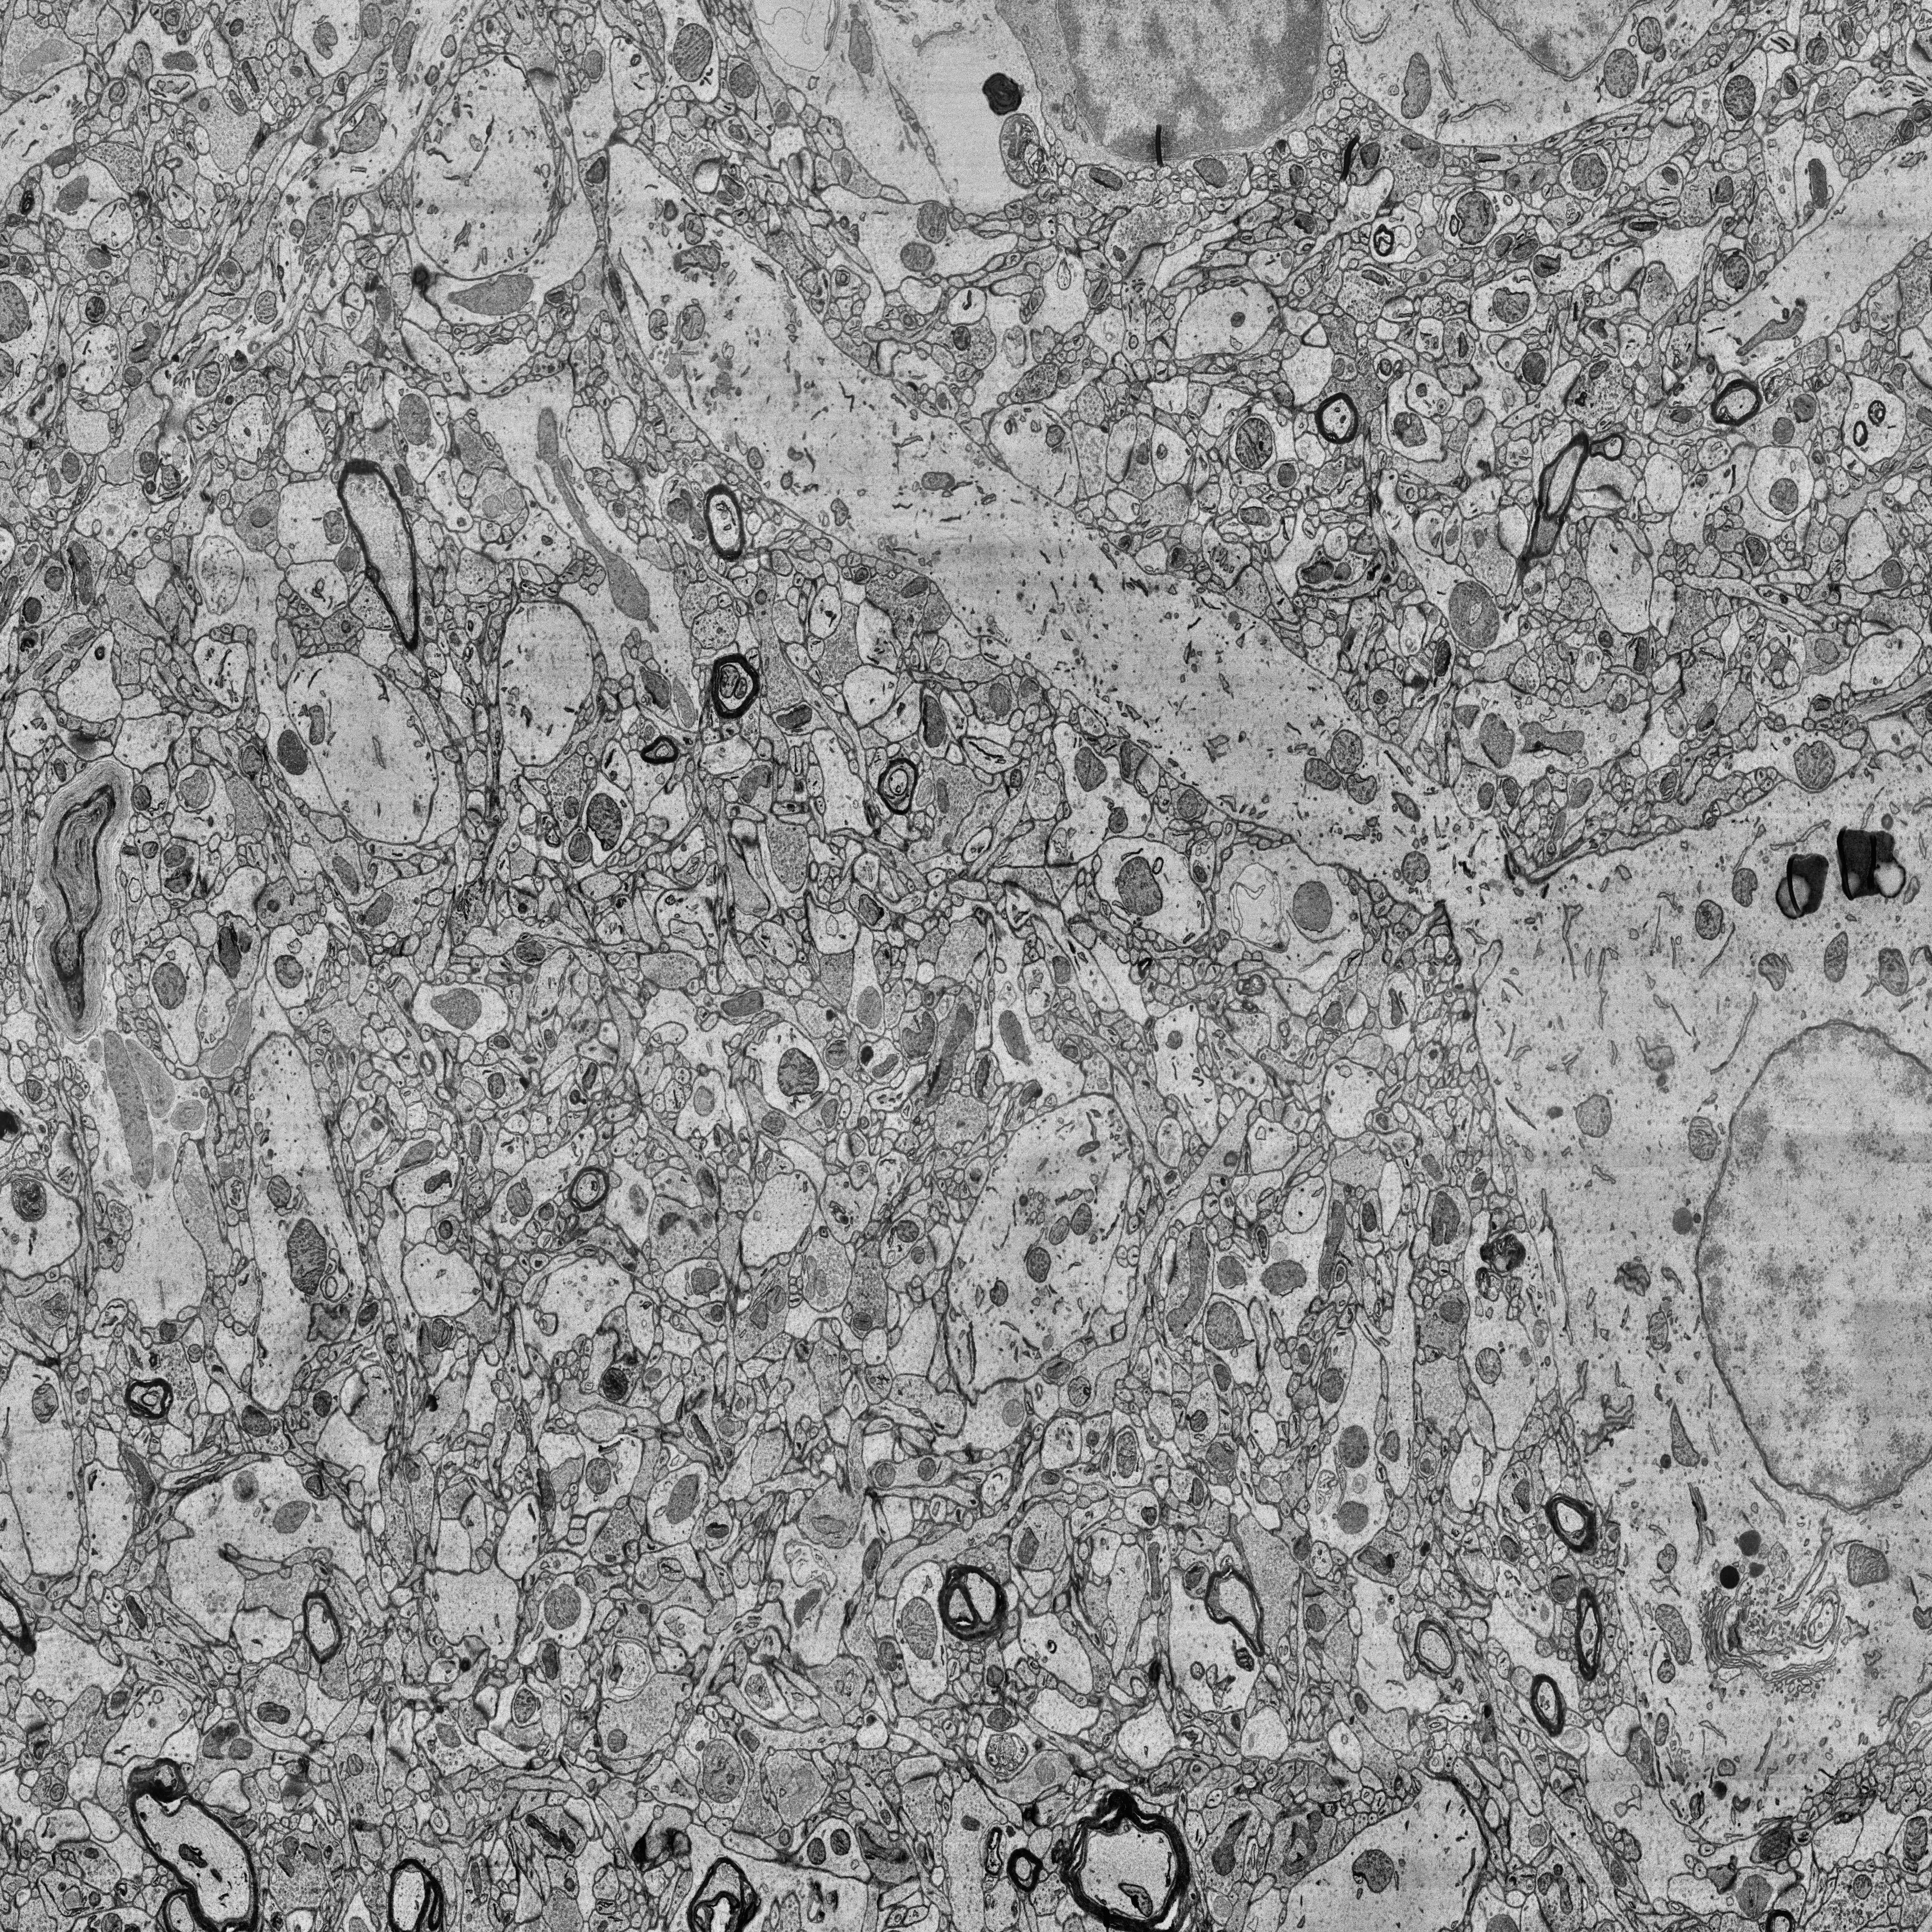
Electron microscopy slice of human cortex tissue
Slice depth (z): 230
Mitochondria instances in slice: 480